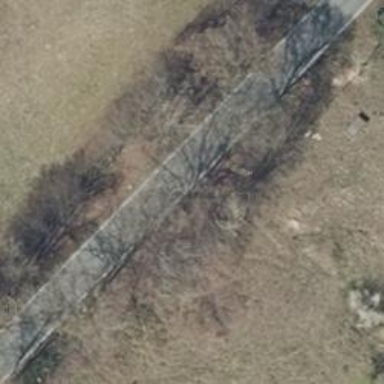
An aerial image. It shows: Secondary road with asphalt surface.